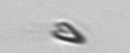
Label: Pyramimonas